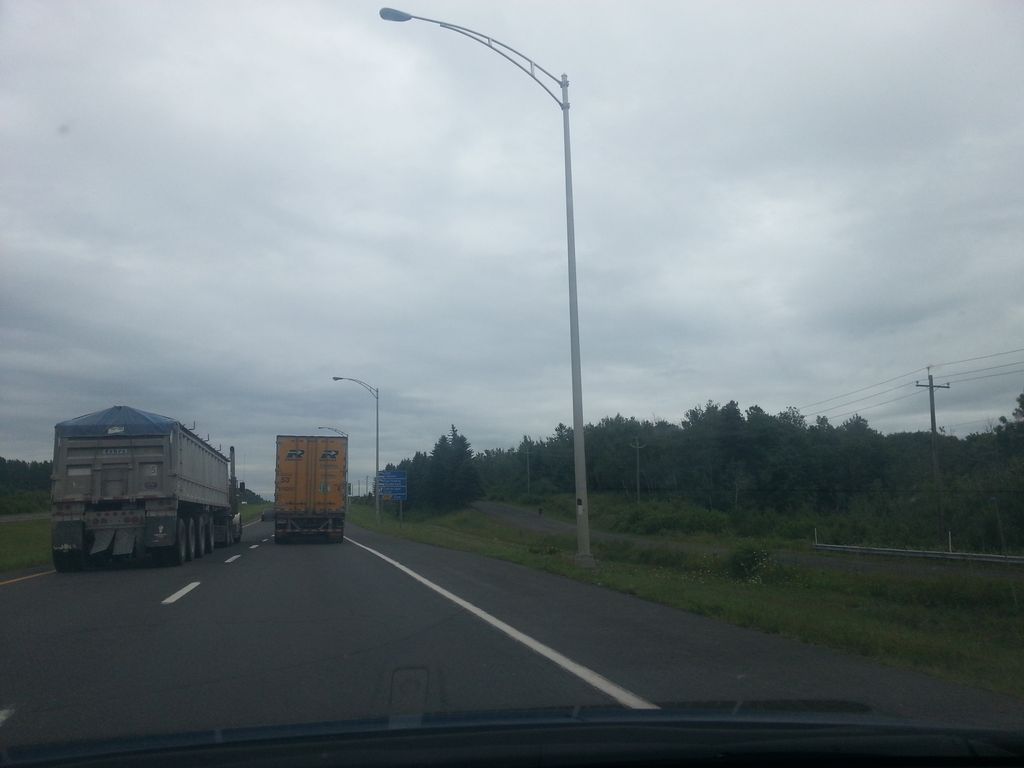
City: quebec_city